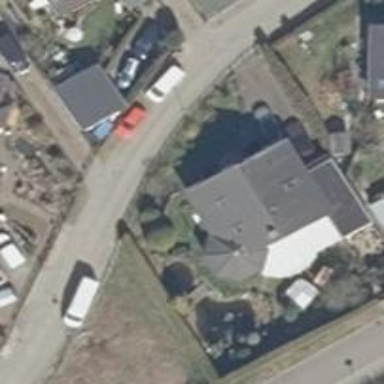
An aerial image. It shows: Residential road without sidewalk.